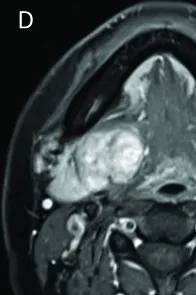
Heterogeneous enhancement on contrast-enhanced T1-WI A clear capsule was observed on the margin (arrow).
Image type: radiology (mri)